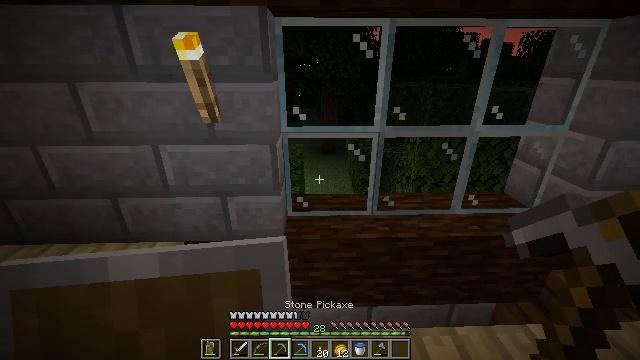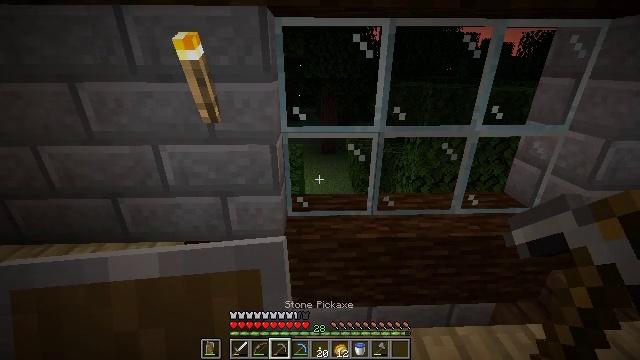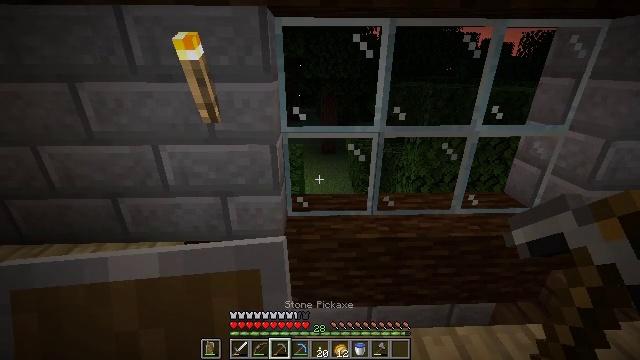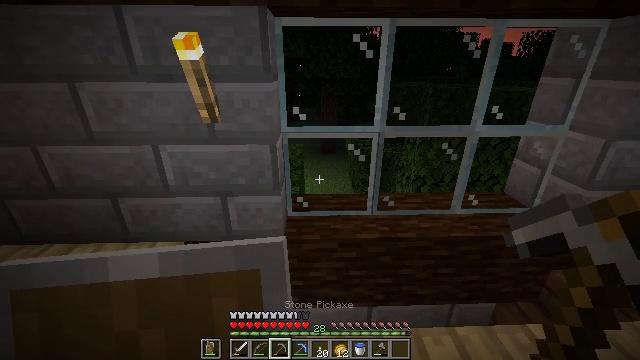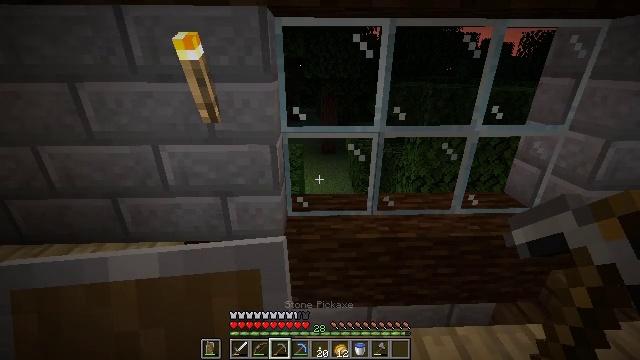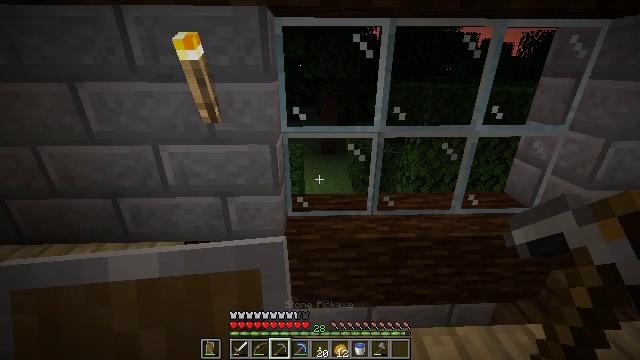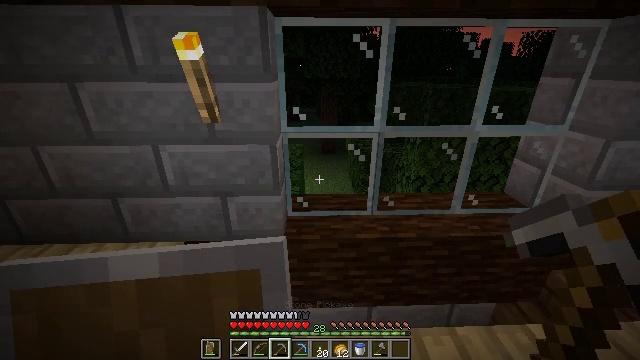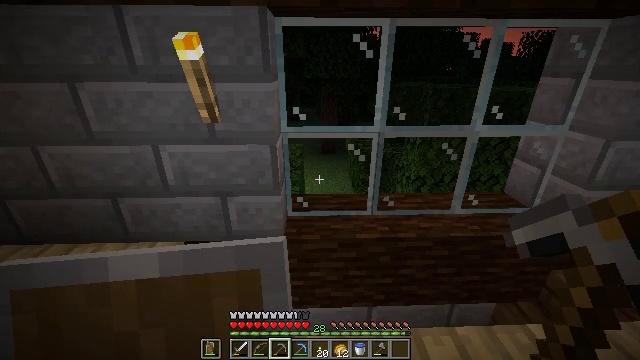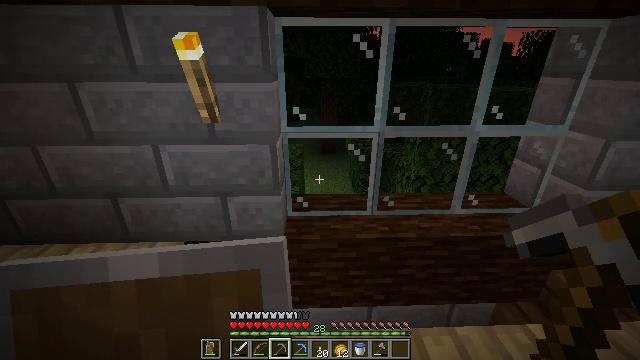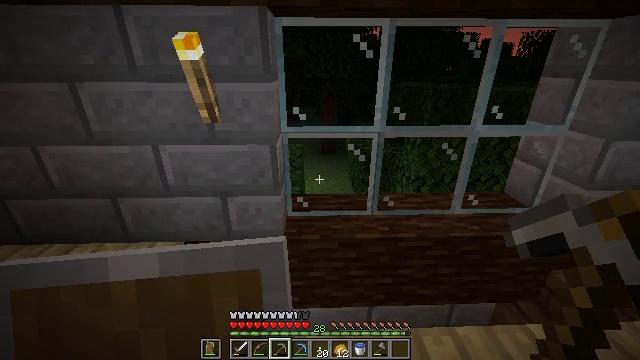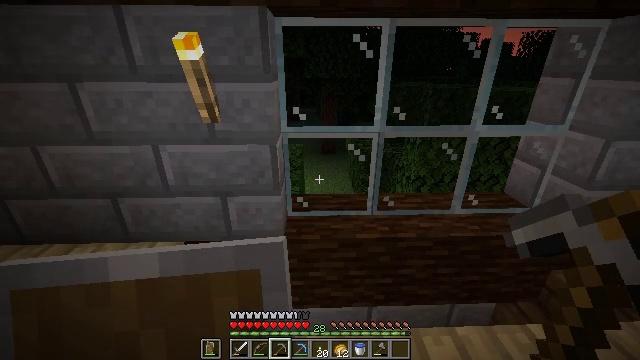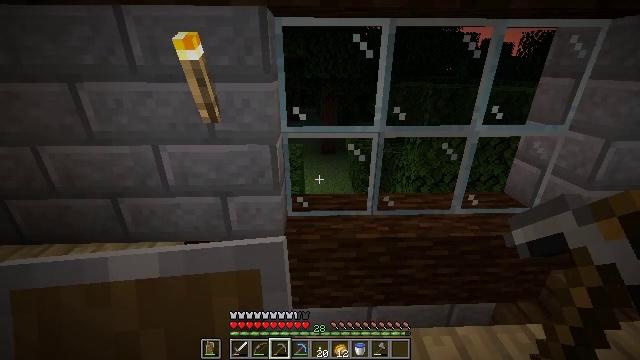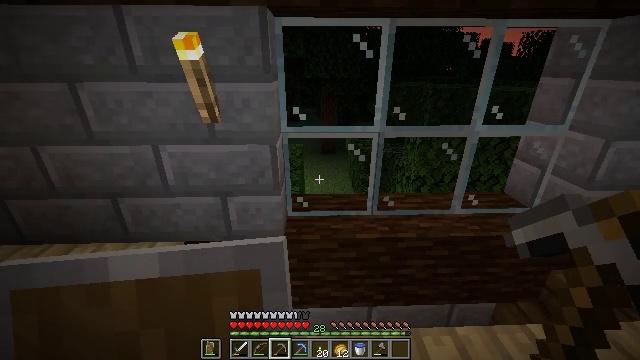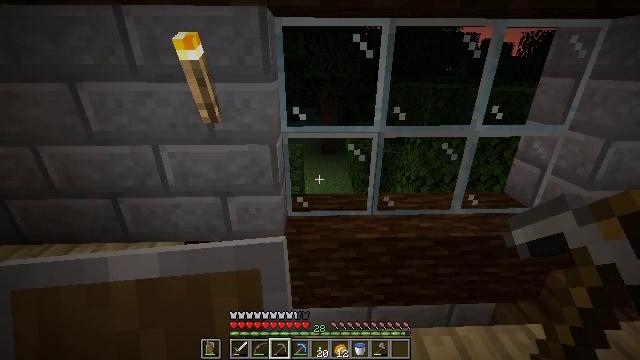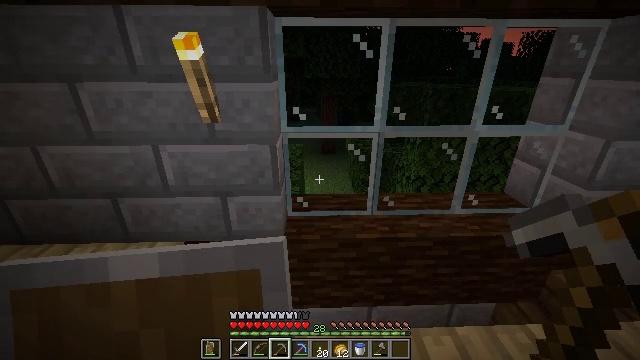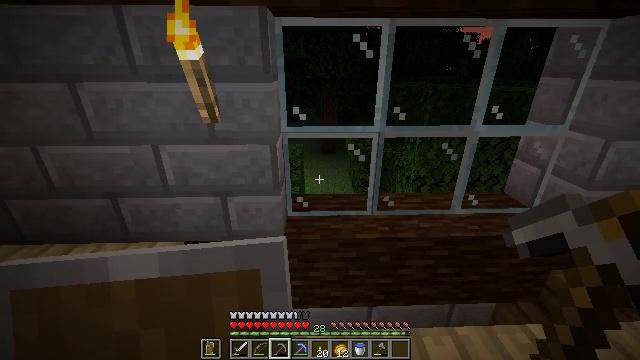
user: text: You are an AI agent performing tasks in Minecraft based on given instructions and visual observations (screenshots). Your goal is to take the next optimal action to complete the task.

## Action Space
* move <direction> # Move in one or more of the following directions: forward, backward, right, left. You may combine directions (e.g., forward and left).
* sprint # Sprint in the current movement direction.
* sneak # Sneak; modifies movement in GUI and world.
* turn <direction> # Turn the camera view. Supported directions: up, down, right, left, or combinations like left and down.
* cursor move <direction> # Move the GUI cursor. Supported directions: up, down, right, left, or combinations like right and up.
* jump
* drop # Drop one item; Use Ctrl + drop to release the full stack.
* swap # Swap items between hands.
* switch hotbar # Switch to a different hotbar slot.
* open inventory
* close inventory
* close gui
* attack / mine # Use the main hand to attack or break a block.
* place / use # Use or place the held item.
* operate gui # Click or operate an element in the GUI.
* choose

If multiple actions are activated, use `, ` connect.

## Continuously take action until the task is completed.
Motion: motion action
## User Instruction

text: Create a smooth stone slab at the crafting table.
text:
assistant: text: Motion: attack / mine
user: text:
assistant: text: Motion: attack / mine
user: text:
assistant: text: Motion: attack / mine
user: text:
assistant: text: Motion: attack / mine
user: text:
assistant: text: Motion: attack / mine
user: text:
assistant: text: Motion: attack / mine
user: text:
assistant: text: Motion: attack / mine
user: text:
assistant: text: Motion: attack / mine
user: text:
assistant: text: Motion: attack / mine
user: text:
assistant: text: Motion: attack / mine
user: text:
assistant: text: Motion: attack / mine
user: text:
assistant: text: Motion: attack / mine
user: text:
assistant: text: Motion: attack / mine
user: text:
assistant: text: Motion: attack / mine
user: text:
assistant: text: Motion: attack / mine
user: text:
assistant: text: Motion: attack / mine
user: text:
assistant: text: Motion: attack / mine
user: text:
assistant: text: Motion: attack / mine
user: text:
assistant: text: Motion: attack / mine
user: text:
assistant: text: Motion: attack / mine
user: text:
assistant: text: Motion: attack / mine
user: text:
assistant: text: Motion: attack / mine
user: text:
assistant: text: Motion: attack / mine
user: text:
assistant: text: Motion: attack / mine
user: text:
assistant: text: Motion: attack / mine
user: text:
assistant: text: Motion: attack / mine
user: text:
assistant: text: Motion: attack / mine
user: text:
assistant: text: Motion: attack / mine
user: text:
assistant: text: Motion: attack / mine
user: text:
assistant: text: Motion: attack / mine